Question: I have 3d two physical vectors with (x,y,z) and directions. I want do some operations on them. But I have some questions:
- How should I represent this vectors in c++ ? In other words, I have wrote below class but I do not know how to represent direction in it ?'''
class vector_ {
float x,y,z ;
}
'''
- How can I calculate addition of two vectors ?
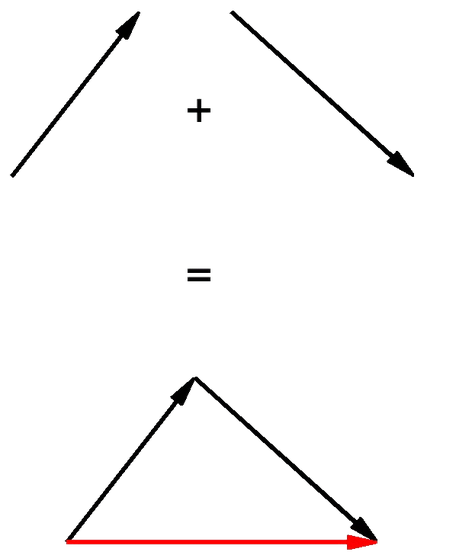
Answer: There are a few things that you should provide for a 3D vector class:
1. Default construction
2. Construction from components
3. access to individual components (possibly in non-cartesian representations too)
4. vector-vector addition and subtraction
5. Scalar multiplication or "scaling"
6. vector-vector Scalar or dot product
7. vector-vector Vector or cross product
8. "Magnitude" or "length"
Item number 6 allows you to get the angle between two vectors, which presumably gives you the "direction" you mention in your question. It is customary to provide addition, subtraction, multiplication and division as non-member operators '+, -, *' and '/'. However, in the case of vectors, there are at least two commonly used multiplication operations (items 6 and 7) which are different and have different return values. So they are usually provided as non member functions. It is also usual to provide "increment" versions of some of the operations above ( '+=', '-=' and '*=' for scalar multiplication. So, your vector class could look6something like this:
'''
namespace geom
{ //
class Vector3D
{
public:
Vector3D() : x(0),y(0),z(0) {}
Vector3D(float x,float y, float z) : x_(x), y_(y), z_(z) {}
float x() { return x_; } // similarly for y() and z()
Vector3D& operator +=(const Vector3D& rhs)
{
x_ += rhs.x_;
y_ += rhs.y_;
z_ += rhs.z_;
return *this;
}
Vector3D& operator -=(const Vector3D& rhs)
{
// similar to above
}
template <typename Scalar>
Vector3D& operator *=(const Scalar& scalar)
{
x_ *+ scalar;
// similar for y_ and z_
return *this;
}
private:
float x_, y_, z_:
};
'''
and some of your non-member functions:
'''
namespace geom
{
Vector3D operator + (const Vector3D& lhs, const Vector3D& rhs)
{
return Vector3D( lhs.x() + rhs.x(), lhs.y() + rhs.y(), lhs.z() + rhs.z() );
}
// similarly for operator -
template <typename Scalar>
Vector3D operator*(const Scalar& scalar, const Vector3D& vect)
{
return Vector(scalar*vect.x(), scalar*vect.y(), scalar*vect.z());
}
template <typename Scalar>
Vector3D operator*(const Vector3D& vect, const Scalar& scalar)
{
return scalar*vect;
}
float dot(const Vector3D& lhs, const Vector3D& rhs) { /* implement dot product */ }
Vector3D cross(const Vector3D& lhs, const Vector3D& rhs) { /* implement cross product */ }
} // namespace geom
'''